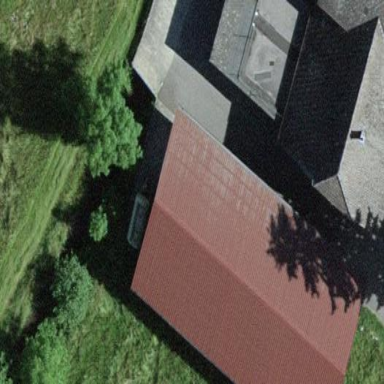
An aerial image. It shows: Rural barn.